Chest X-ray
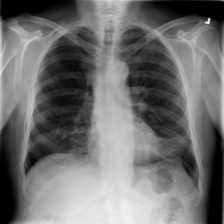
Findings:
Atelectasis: negative
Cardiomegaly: negative
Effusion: negative
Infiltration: negative
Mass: negative
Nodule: negative
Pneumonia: negative
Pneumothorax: negative
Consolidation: negative
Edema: negative
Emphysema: negative
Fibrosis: negative
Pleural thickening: negative
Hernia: negative